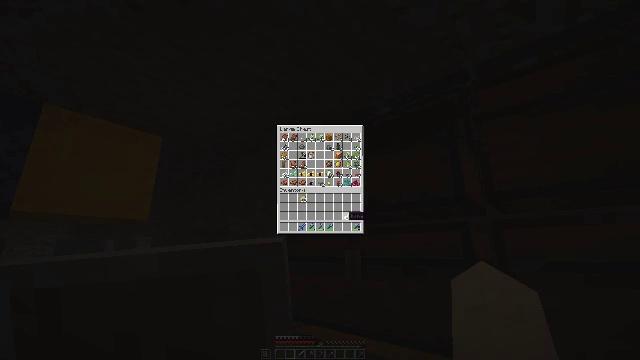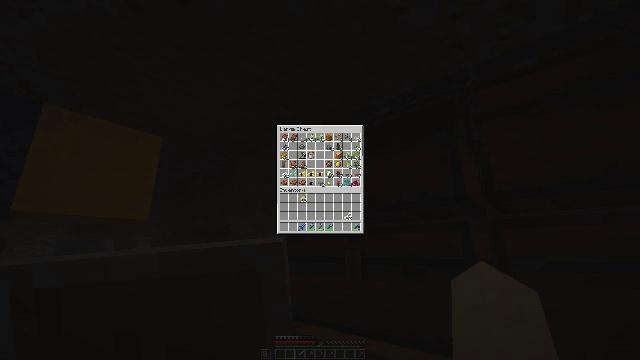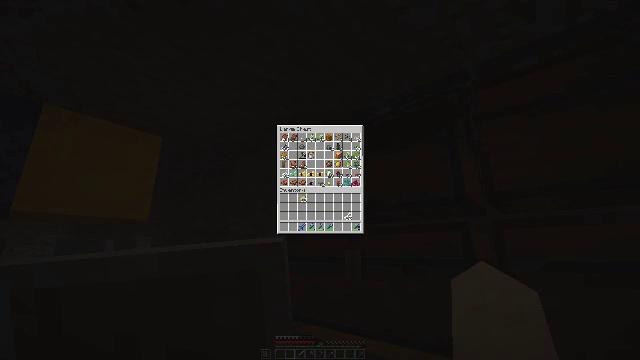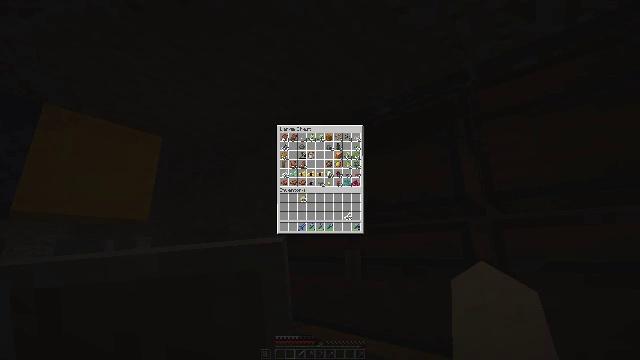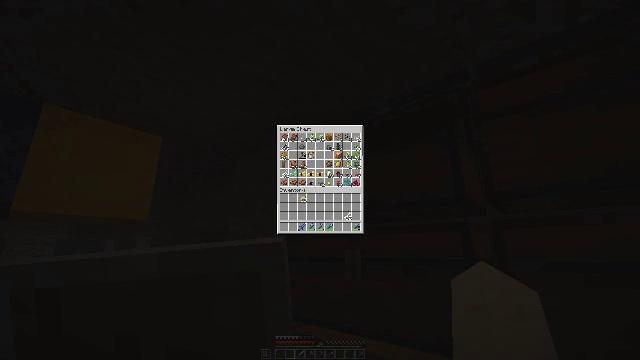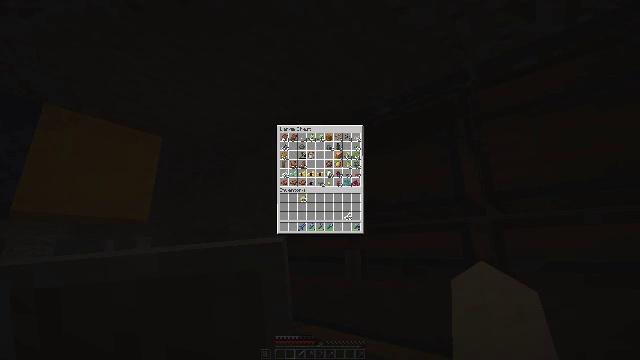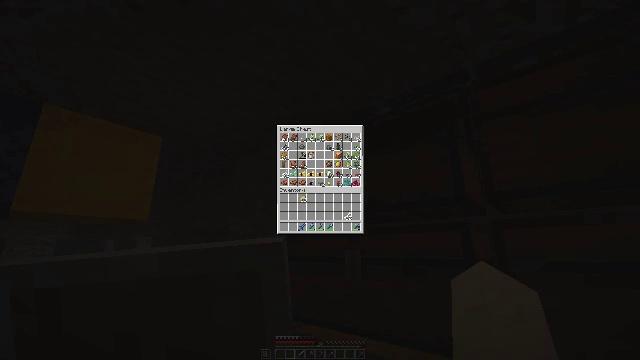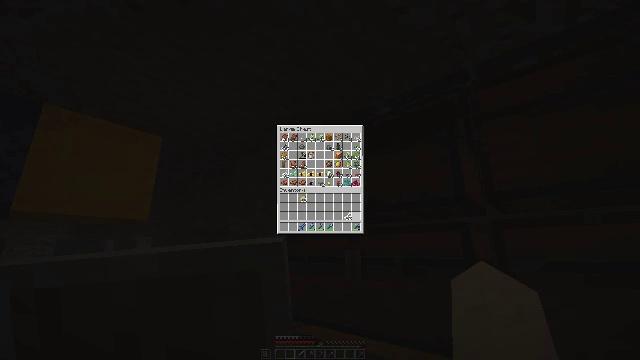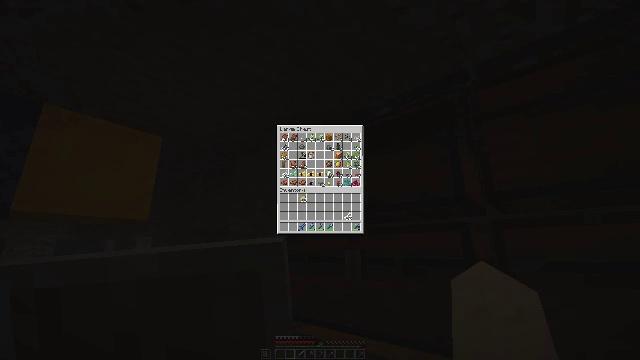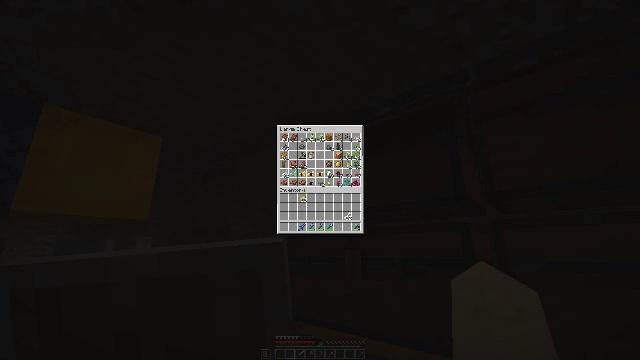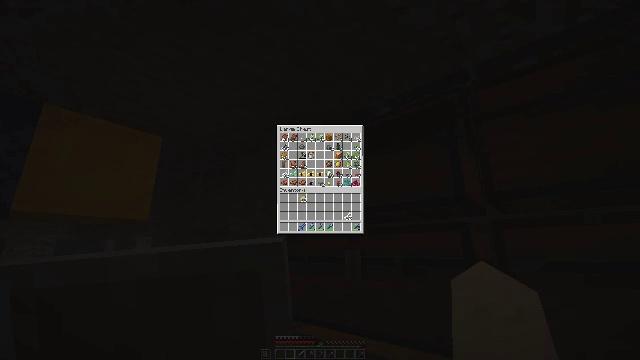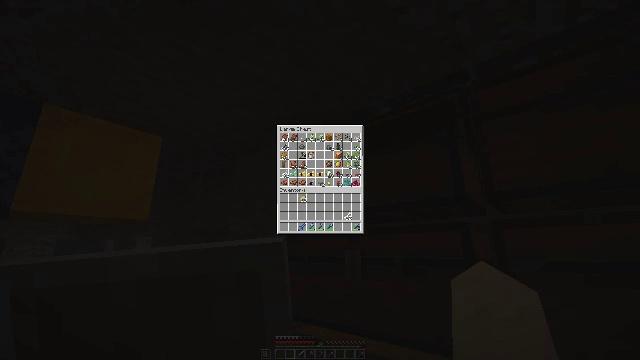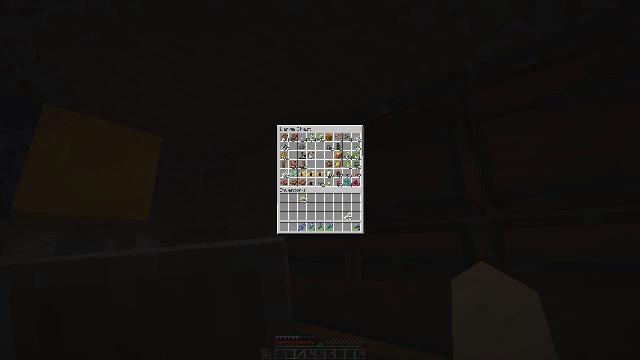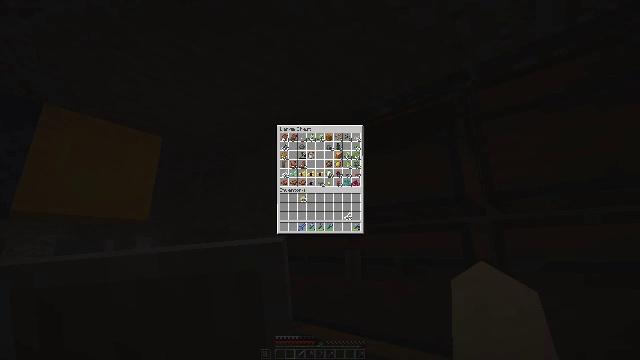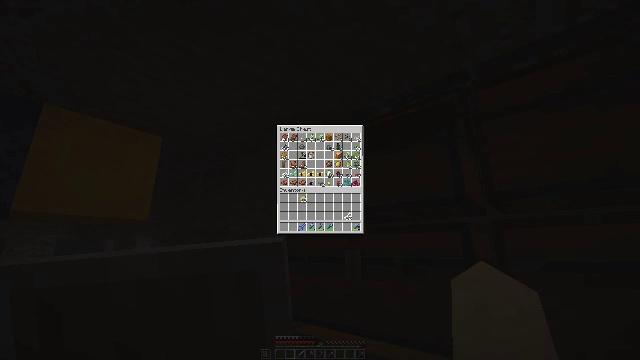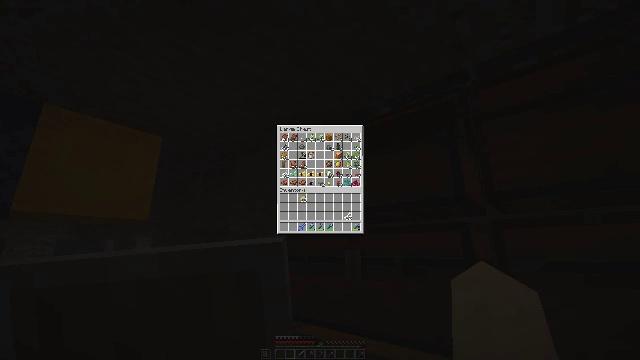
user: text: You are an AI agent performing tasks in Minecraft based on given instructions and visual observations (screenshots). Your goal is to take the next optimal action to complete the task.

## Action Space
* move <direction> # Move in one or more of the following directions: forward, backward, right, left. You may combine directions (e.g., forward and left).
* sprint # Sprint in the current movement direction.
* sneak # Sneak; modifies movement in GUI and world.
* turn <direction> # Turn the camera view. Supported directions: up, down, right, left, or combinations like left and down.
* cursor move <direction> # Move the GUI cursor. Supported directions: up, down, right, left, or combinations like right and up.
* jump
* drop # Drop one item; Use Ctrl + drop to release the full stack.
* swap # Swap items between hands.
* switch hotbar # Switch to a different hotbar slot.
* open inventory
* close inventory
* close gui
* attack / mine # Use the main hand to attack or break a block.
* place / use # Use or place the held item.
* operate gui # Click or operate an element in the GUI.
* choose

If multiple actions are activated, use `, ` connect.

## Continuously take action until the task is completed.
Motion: motion action
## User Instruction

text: Break the blue shulker box to pick it up.
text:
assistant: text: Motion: turn right
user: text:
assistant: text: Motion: no_op
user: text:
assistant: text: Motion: no_op
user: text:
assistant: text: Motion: no_op
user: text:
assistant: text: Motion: no_op
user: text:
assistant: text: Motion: no_op
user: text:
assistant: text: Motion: no_op
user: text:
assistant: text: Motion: turn right and up
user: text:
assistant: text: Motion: no_op
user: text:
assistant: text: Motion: no_op
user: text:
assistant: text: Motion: no_op
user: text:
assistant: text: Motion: no_op
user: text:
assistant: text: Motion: no_op
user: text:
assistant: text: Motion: no_op
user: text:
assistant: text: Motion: no_op
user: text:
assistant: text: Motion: no_op
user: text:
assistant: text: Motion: no_op
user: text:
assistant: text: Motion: no_op
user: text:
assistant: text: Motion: no_op
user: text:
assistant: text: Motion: no_op
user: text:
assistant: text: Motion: no_op
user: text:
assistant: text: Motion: no_op
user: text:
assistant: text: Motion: no_op
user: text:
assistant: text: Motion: no_op
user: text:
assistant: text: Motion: no_op
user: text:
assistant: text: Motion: no_op
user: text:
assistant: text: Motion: no_op
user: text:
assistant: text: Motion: no_op
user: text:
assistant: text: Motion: no_op
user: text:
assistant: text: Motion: no_op